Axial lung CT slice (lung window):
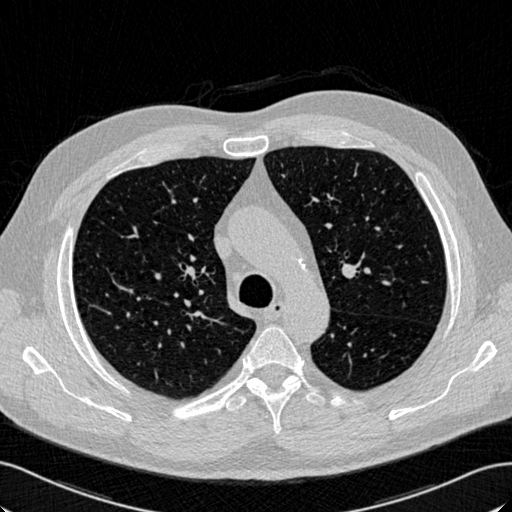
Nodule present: no